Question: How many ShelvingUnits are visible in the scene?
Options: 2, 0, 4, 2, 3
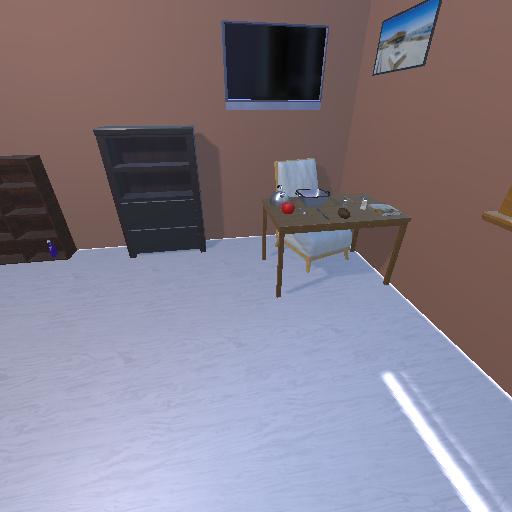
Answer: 2